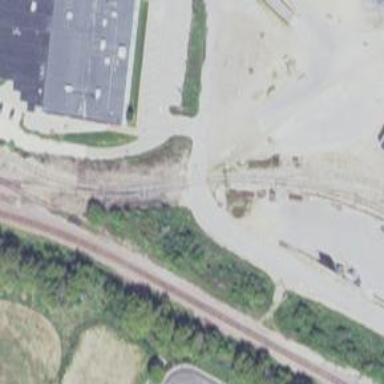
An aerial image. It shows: Level crossing along the railway.